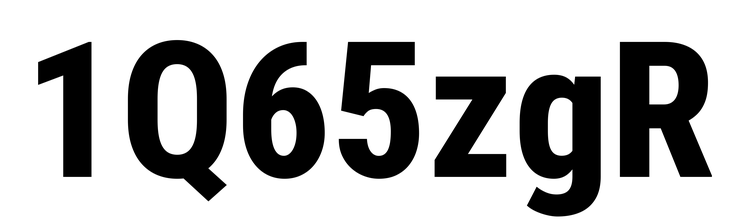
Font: Roboto_Condensed_ExtraBold